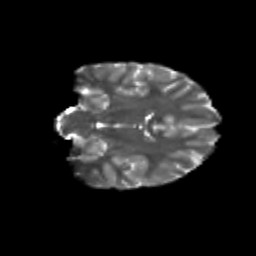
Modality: T2w
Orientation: coronal
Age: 9
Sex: female
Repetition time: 9.5 s
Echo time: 0.089 s